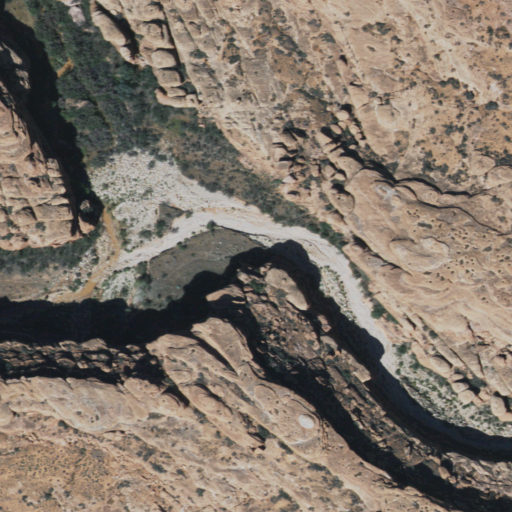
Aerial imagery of valley in Arizona named Big Cove Canyon containing shrub and barren land